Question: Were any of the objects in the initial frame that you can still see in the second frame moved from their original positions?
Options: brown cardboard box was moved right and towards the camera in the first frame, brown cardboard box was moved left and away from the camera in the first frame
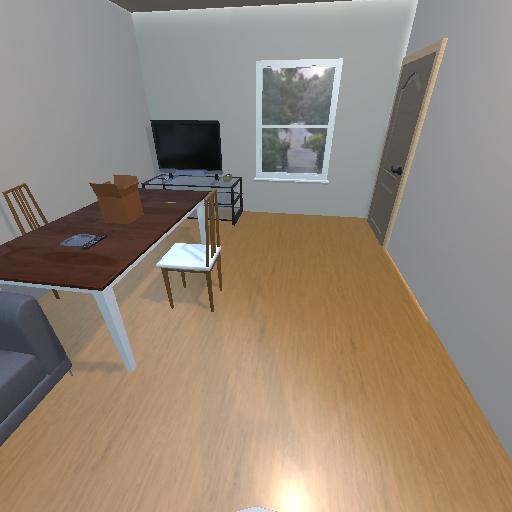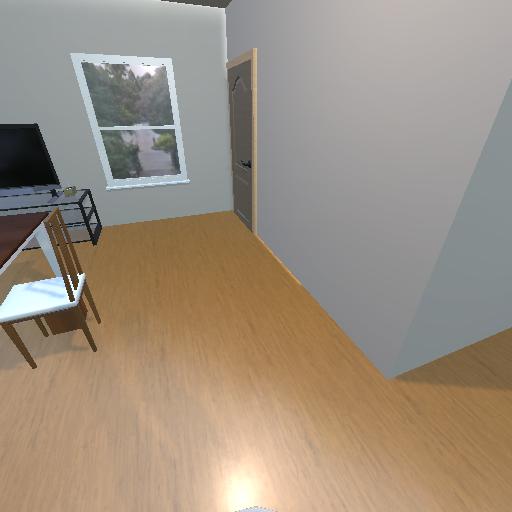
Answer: brown cardboard box was moved right and towards the camera in the first frame